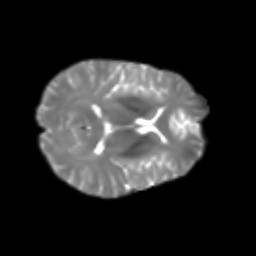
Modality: T2w
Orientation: axial
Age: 29
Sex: male
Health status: healthy